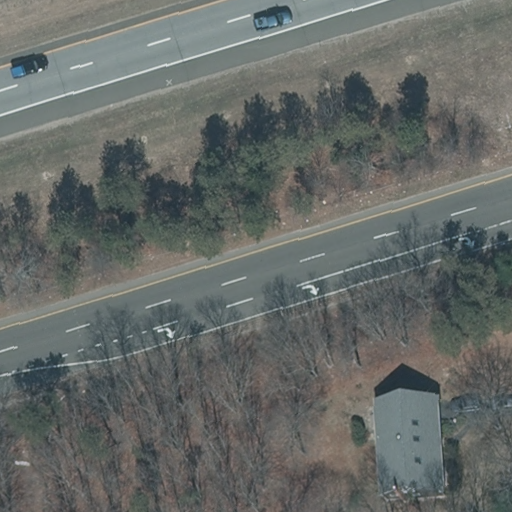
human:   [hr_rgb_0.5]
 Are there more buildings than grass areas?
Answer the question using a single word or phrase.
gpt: yes

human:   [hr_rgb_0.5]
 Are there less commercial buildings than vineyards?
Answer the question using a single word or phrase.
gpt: no

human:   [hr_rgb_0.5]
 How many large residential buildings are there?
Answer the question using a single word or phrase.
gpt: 0

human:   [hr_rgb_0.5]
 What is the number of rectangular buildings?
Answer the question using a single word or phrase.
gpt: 1

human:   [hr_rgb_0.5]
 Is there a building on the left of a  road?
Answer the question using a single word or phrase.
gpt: no

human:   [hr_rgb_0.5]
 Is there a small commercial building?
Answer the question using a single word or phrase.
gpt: no

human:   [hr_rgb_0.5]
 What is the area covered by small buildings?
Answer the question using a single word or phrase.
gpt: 0m2

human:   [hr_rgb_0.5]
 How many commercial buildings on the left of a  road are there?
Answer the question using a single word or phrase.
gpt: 0

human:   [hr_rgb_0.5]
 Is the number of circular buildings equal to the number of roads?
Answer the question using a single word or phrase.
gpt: no

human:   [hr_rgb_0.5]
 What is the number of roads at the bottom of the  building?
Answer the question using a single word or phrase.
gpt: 0

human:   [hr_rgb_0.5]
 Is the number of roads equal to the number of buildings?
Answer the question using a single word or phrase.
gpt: no

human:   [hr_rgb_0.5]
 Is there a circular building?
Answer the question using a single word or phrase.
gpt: no

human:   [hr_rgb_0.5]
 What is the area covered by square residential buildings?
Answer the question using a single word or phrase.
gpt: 0m2

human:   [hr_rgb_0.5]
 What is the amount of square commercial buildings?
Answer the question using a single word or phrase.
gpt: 0

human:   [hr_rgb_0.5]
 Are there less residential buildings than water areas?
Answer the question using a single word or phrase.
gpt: no

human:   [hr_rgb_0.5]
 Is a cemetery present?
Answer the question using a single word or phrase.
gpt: no

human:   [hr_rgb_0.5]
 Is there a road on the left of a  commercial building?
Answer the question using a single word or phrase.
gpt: no

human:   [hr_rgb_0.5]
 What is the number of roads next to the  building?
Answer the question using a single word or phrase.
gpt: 2

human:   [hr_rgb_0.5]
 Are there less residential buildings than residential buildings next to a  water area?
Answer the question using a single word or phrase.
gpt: no

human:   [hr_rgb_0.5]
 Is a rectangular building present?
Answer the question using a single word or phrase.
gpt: yes

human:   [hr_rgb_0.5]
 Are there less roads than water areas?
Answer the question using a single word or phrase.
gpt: no

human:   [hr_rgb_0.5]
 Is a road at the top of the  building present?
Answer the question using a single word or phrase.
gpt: yes

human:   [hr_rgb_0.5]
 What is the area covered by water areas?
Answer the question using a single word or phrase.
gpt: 0m2

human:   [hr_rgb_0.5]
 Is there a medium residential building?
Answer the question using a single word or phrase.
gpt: yes

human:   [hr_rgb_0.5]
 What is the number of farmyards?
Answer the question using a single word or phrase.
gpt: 0

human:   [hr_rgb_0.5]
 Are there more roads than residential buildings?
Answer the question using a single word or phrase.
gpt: yes

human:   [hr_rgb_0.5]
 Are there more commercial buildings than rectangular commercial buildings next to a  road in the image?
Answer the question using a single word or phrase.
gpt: no

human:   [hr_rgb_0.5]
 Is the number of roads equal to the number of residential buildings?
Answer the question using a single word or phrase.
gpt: no

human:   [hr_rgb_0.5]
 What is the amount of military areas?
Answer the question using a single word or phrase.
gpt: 0

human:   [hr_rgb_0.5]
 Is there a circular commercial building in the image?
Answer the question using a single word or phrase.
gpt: no

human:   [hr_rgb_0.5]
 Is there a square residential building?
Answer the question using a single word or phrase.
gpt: no

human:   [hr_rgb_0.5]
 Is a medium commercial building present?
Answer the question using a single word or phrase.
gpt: no

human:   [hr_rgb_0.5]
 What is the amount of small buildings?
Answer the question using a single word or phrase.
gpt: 0

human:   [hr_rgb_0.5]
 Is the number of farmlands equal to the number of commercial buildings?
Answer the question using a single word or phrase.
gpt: yes

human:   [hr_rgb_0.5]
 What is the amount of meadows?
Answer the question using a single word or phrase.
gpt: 0

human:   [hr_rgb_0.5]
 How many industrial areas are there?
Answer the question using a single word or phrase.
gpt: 0